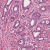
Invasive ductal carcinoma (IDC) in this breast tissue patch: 1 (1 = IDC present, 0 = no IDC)